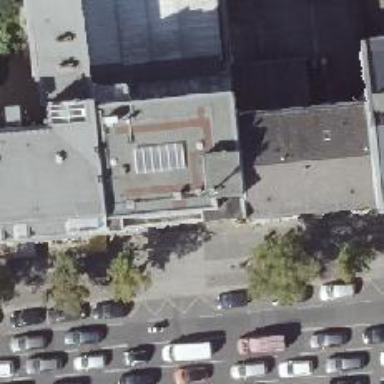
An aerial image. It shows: Car repair shop.